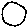
Label: circle